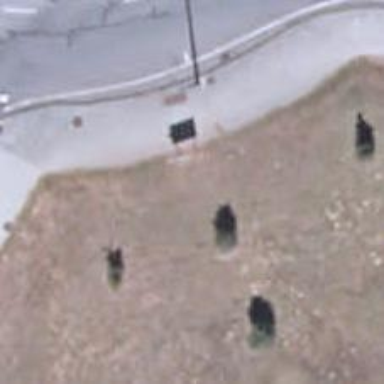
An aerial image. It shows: Bench for seating.